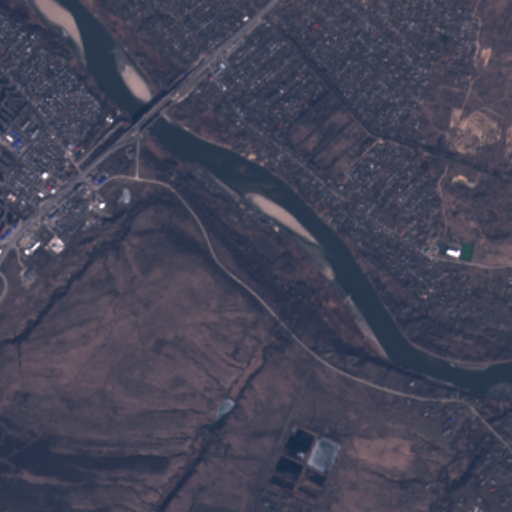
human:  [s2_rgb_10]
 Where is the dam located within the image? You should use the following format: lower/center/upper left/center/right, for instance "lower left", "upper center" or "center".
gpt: The dam is located in the lower center of the image.
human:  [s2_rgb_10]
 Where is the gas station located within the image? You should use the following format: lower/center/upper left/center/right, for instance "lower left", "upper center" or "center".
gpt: The gas station is located in the center left of the image.
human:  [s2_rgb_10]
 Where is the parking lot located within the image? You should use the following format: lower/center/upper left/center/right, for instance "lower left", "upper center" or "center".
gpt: The parking lot is located in the upper left of the image.
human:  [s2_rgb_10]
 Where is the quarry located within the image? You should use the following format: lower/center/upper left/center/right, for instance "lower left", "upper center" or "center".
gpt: The quarry is located in the center left of the image.
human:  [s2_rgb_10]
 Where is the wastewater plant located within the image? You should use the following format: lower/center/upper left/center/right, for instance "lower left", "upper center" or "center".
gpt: The wastewater plant is located in the lower right of the image.
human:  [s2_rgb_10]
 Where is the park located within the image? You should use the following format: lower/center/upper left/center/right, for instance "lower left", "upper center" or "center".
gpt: There is no park in the image.